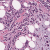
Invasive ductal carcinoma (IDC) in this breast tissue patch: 1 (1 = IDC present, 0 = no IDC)